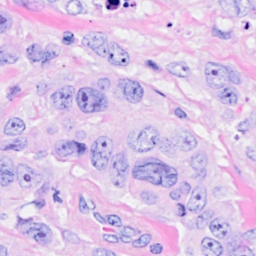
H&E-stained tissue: Breast